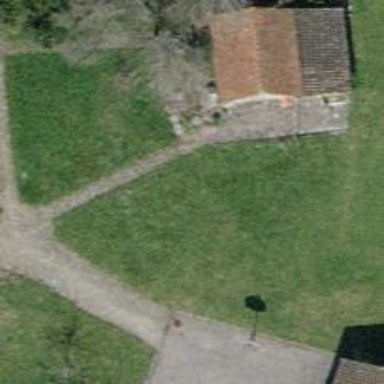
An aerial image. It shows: Isolated dwelling in the countryside.